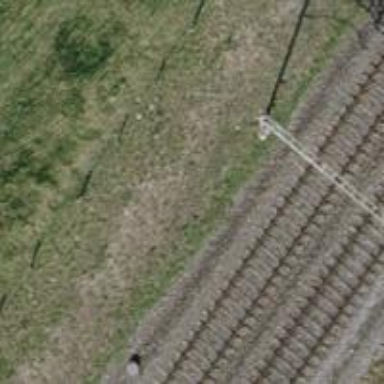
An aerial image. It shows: Power pole.